Question: So I have a 2D game involving balls (circles) colliding. I want to be able to detect if two balls will collide before it happens, and the normal vector of the collision if a collision is going to happen. Take a look at the below picture:

Essentially a normalized vector represented by the red arrow is what I am interested in knowing. How can I figure that out any frame most efficiently, given I know the following:
- - - -
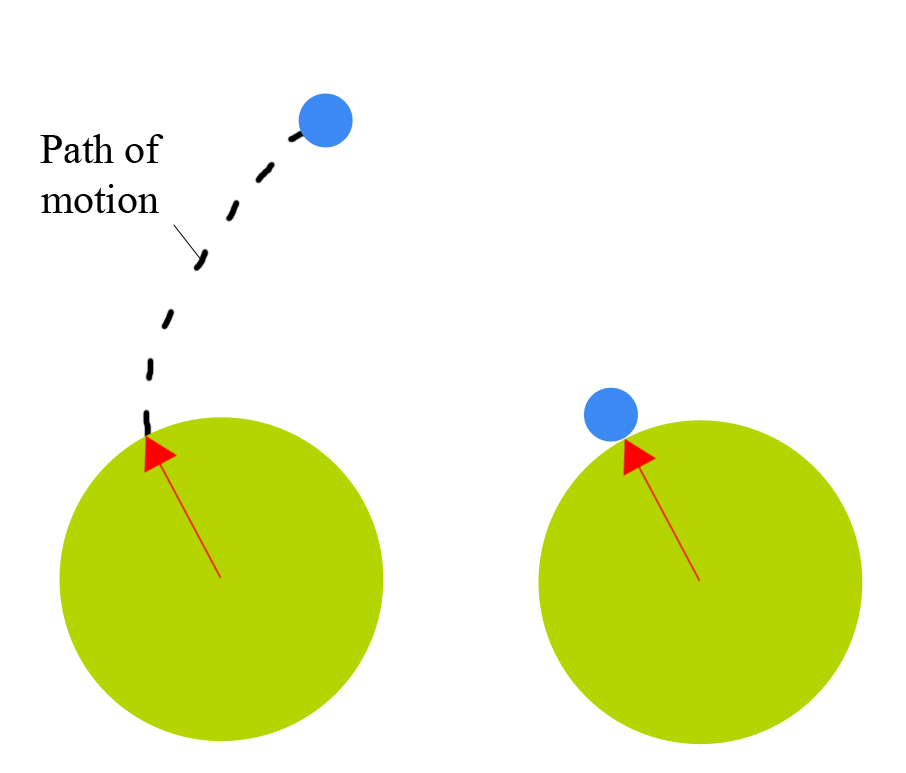
Answer: Lets assume:
r1 radius of green ball
(x1,y1) the position of green ball
r2 radius of blue ball
(x2,y2) the position of blue ball
The distance between the balls is
d^2 = (x2-x1)^2+(y2-y1)^2
Collision occurs when
d^2 = (r1+r2)^2
The vector is just (x2-x1,y2-y1) when d=r1+r2